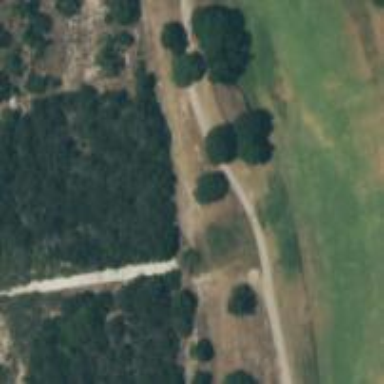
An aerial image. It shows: Pathway for golfing.